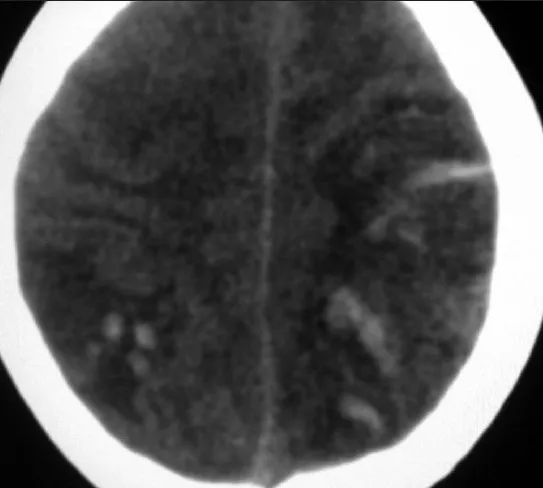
Noncontrast transverse CT image of the brain showing venous infarcts with hemorrhage in the bilateral parietal regions of the cerebral hemispheres.
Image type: radiology (ct)